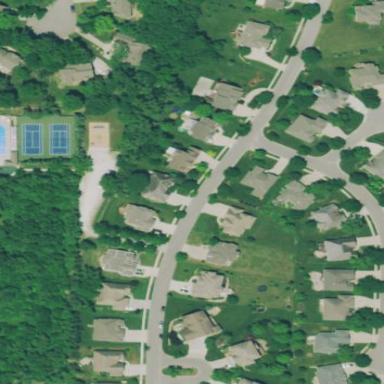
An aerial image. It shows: This residential area consists of single-family homes.